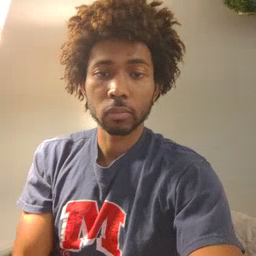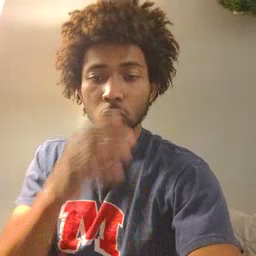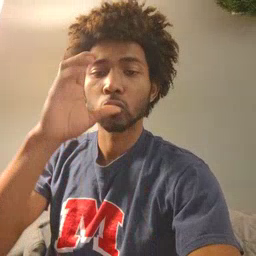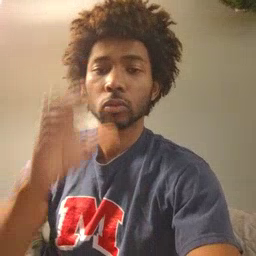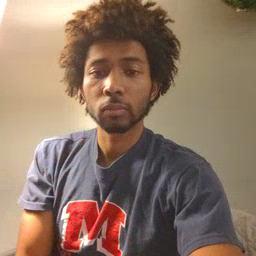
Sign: drink